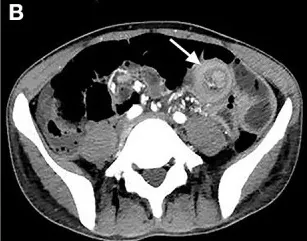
(B) Transverse section of CT scan indicated intussusception with sign of "target-like" or "concentric double ring" (both are indicated by white arrow above).
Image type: radiology (ct)